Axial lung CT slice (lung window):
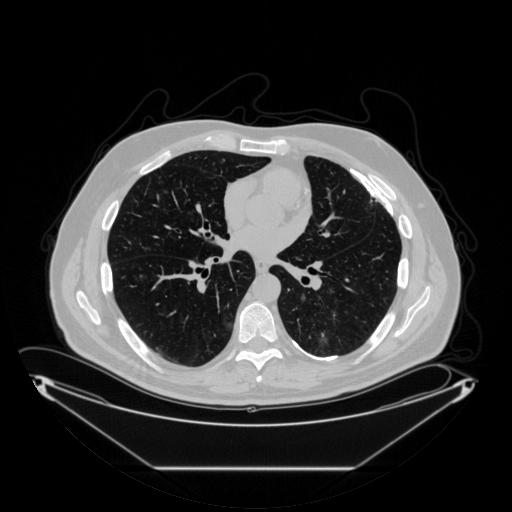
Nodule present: no